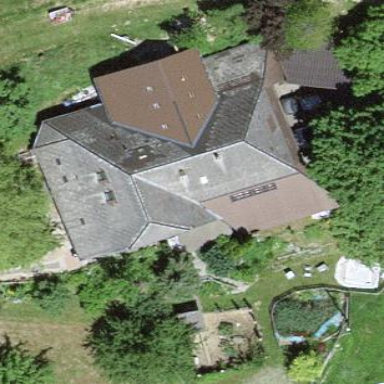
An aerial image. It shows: Farm building.